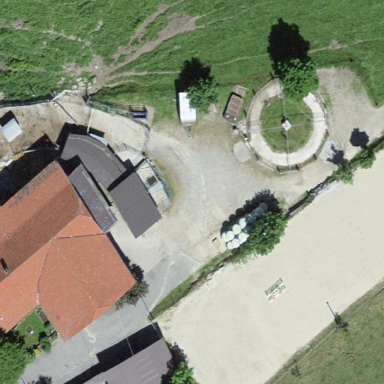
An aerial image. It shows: Leisure land designated for horse riding.